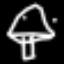
Label: mushroom